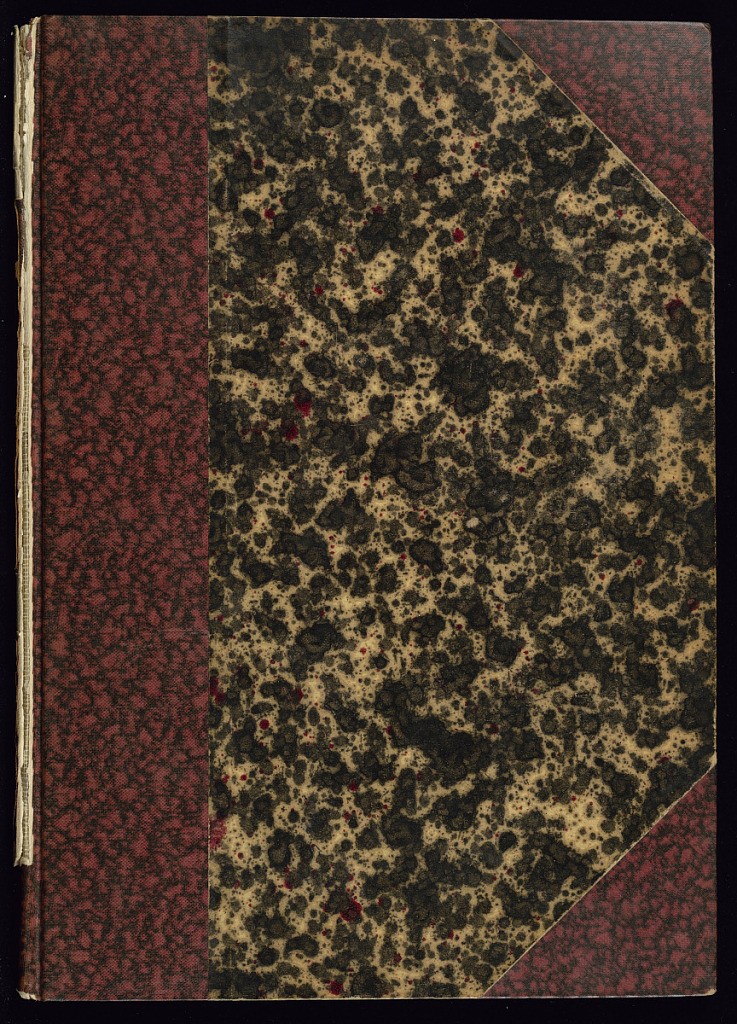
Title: Livres des Ouvrages d'Orfevrerie
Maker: Gilles Légaré, French, 1617 – after 1685
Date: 1663
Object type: Album
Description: A series of jewelry designs including pendants, bracelets, case covers, and fob-seals featuring gems and floral motifs. The plates are signed and numbered. The title page lists the printmaker Louis Cauquin (Louis Cossin), and the plates are signed by Collet or L.C. Some sources believe Collet to be Louis Cossin.